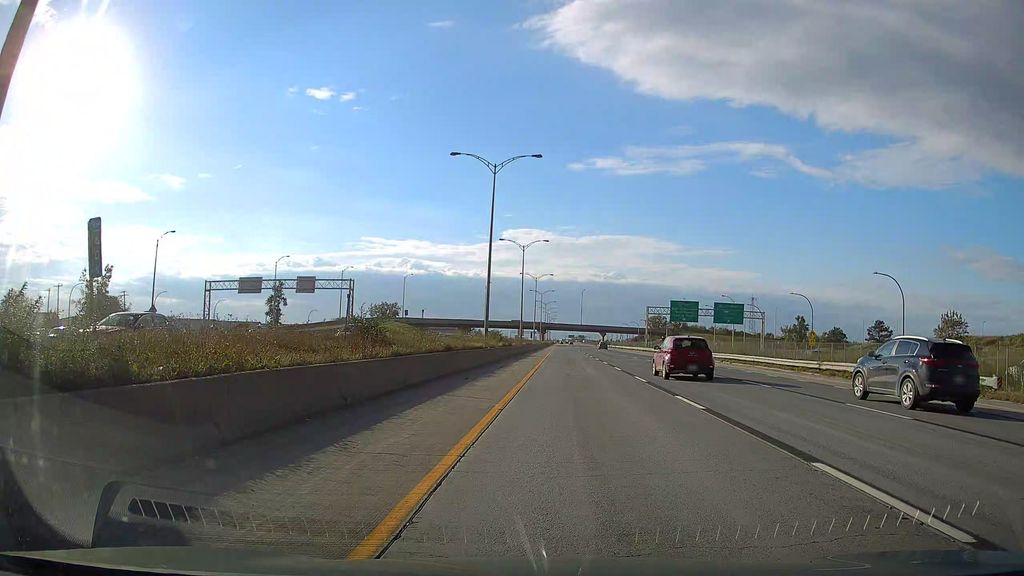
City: montreal